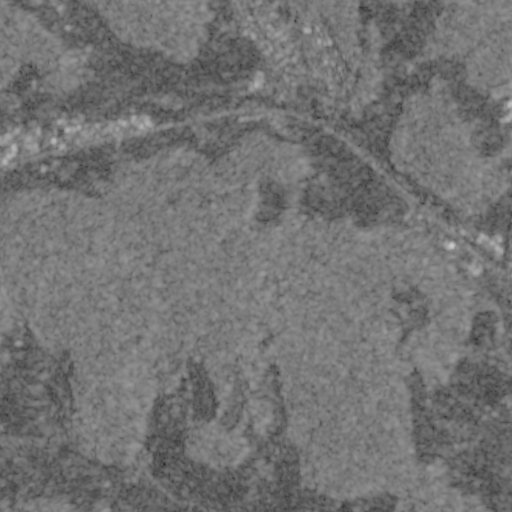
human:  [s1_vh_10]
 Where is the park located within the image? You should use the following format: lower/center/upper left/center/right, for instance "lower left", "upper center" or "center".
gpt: The park is located in the upper right of the image.
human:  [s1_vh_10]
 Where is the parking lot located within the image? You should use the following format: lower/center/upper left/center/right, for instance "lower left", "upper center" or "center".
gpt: The parking lot is located in the upper left of the image.
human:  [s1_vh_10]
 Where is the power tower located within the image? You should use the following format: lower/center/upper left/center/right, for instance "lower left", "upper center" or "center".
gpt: The power tower is located in the lower left of the image.
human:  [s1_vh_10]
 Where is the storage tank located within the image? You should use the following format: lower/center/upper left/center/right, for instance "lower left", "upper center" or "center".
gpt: The storage tank is located in the center right of the image.
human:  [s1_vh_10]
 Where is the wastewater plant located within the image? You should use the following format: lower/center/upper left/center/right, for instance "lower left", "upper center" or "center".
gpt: The wastewater plant is located in the center right of the image.
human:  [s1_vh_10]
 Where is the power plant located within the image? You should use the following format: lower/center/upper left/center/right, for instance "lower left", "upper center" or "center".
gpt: There is no power plant in the image.

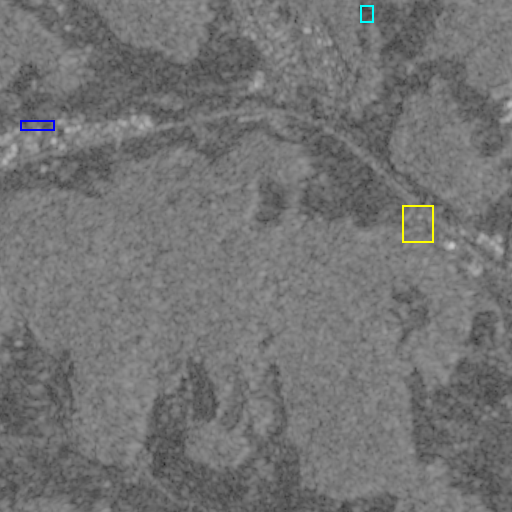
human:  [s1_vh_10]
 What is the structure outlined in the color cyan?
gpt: The structure outlined in cyan is a park.
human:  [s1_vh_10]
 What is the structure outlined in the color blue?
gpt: The structure outlined in blue is a parking lot.
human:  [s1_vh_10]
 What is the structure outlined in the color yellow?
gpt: The structure outlined in yellow is a wastewater plant.
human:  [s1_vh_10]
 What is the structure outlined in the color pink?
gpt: There is no pink outline.